Brain MRI, t2w sequence, axial 2D slice.
Patient: age 34, sex M, weight 95 kg, height 1.95 m
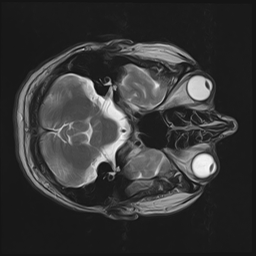